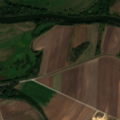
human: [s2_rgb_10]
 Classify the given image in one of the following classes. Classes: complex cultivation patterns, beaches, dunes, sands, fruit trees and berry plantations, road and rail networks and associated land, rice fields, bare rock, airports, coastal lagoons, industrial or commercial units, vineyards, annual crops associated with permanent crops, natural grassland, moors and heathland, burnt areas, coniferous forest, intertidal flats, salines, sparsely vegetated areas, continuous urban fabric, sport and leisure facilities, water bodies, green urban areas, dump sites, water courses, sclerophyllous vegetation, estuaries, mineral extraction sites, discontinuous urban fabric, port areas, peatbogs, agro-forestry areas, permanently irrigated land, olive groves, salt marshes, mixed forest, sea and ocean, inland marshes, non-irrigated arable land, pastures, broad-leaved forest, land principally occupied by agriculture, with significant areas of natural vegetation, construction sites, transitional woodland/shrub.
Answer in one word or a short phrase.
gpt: non-irrigated arable land, pastures, land principally occupied by agriculture, with significant areas of natural vegetation, water courses